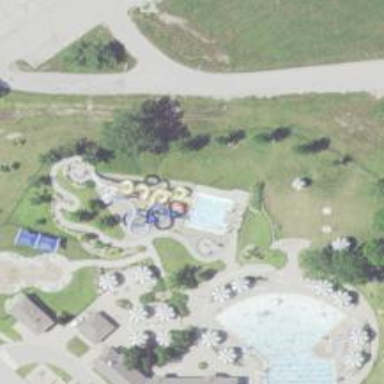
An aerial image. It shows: Water slide attraction.